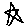
Label: star